Question: As shown in the Webgrind output below, my app is spending most of its processing time on YAML parsing.

Note: the Webgrind output is in "percent". So, adding up the "Total Self Cost" shows 83.63 percent of the total time is spent processing YAML.
I've seen this related thread:
<URL>
However, my implementation is using the ApcClassLoader class as seen below:
'''
$loader = new ApcClassLoader('odr_dev', $loader);
$loader->register(true);
'''
Additionally, I've checked the APC system using apc.php and my classes and pages are found in the APC cache and are being hit. This takes place on either PROD or DEV on any request even after the caches are populated.
My theory is that we have a circular entity reference and the system can't successfully parse the YAML in order to cache it. So, it ends up trying to parse the YAML on every request.
However, I don't see any errors about being unable to parse YAML or anything in the logs and am unsure how to determine if this could be the case or where to look next.
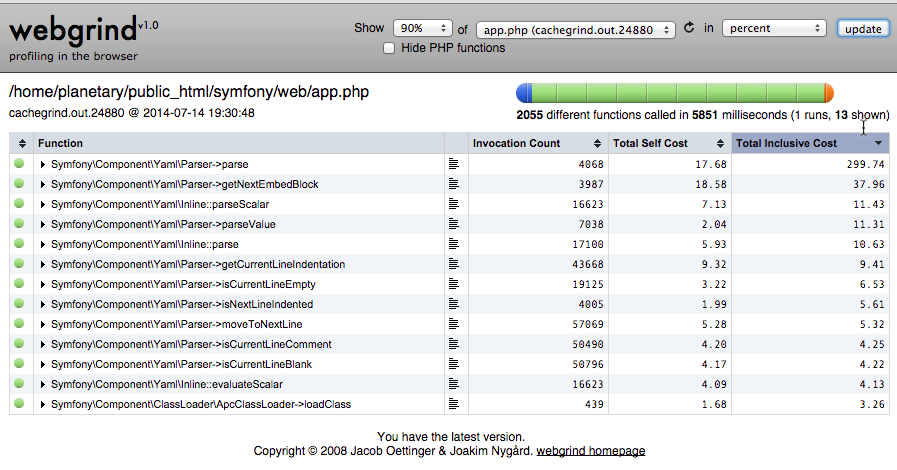
Answer: After stepping through every line of code involved in this process, I found that Doctrine is using the default "array" cache which is only valid for a single page load.
I think myself and many others assumed that when we turned on APC it would also be used by Doctrine for metadata caching. In fact, Doctrine defaults to its array cache unless otherwise specified.
This page lists the Doctrine configuration options:
<URL>
After adding cache driver options to my '/app/config/config.yml' as shown below:
'''
doctrine:
dbal:
driver: %database_driver%
host: %database_host%
port: %database_port%
dbname: %database_name%
user: %database_user%
password: %database_password%
charset: UTF8
orm:
auto_generate_proxy_classes: %kernel.debug%
auto_mapping: true
result_cache_driver:
type: memcached
host: 127.0.0.1
port: 11211
instance_class: Memcached
metadata_cache_driver:
type: memcached
host: 127.0.0.1
port: 11211
instance_class: Memcached
query_cache_driver:
type: memcached
host: 127.0.0.1
port: 11211
instance_class: Memcached
'''
After the fix, the same page shows YAML parser interaction and loads in 302ms vs. 5851ms for a total speedup of 19X. Additionally, the cachegrind file went from 121MB to 3.4MB and these results are generally consistent over a number of trials.
Here is the same Webgrind showing the difference:

So, basically, it was a configuration issue. From what I've seen in StackOverflow questions and other forums, it seems there is a disconnect here about how caching works. Essentially, you need to explicitly turn it on for Doctrine caching as outlined above or it uses a basically useless default.
Symfony2 can sometimes be too "configurable" and this is one instance where it never occurred to me that it would be separately configurable. In that regard, it's a powerful feature (being able to use separate caches for things), but until you figure this out, the system is totally compromised as far as speed is concerned.